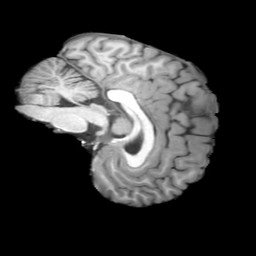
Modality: T1w
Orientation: sagittal